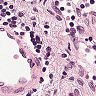
Metastatic tissue present: no